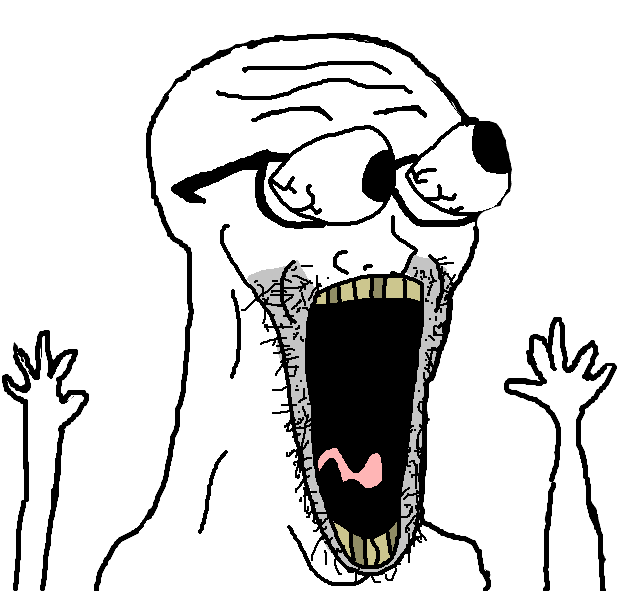
Label: 5_Soyjak